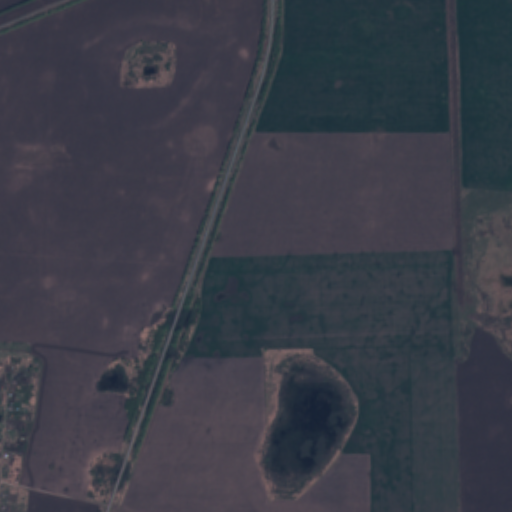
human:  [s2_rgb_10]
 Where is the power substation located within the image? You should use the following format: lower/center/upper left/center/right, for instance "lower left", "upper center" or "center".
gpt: The power substation is located in the lower left of the image.
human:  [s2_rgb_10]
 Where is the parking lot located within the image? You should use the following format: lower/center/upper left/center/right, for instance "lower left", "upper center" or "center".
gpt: There is no parking lot in the image.